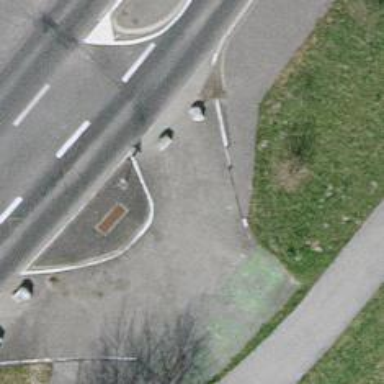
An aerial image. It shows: Asphalt cycleway.